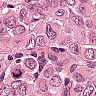
Metastatic tissue present: yes